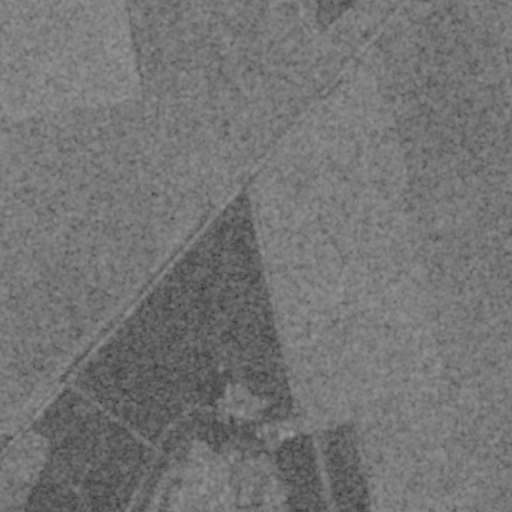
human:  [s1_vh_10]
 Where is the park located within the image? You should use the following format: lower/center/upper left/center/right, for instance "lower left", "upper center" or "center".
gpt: The park is located in the lower center of the image.
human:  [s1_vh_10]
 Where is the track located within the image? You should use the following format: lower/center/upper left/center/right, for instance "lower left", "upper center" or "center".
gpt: The track is located in the lower center of the image.
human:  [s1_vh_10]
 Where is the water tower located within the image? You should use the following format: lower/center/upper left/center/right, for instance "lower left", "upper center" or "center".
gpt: The water tower is located in the lower center of the image.
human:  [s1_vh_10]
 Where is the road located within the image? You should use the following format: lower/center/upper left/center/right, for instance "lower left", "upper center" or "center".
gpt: There is no road in the image.

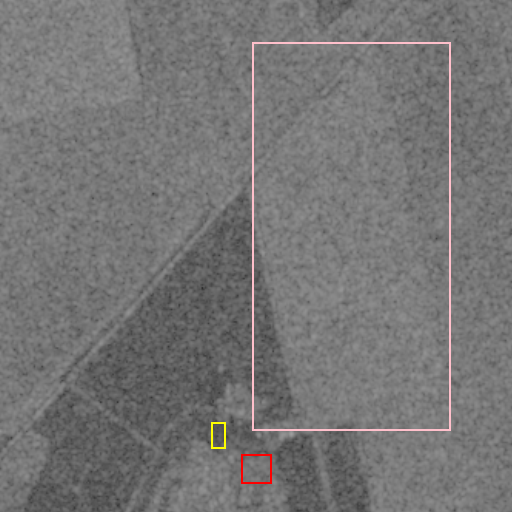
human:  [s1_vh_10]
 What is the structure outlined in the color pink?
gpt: The structure outlined in pink is a crop field.
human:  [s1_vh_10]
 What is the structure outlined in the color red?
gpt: The structure outlined in red is a park.
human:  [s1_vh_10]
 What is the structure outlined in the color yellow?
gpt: The structure outlined in yellow is a track.
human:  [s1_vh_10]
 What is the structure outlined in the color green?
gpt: There is no green outline.